Question: as the title suggests, I'm trying to display the "Sign up to be notified when this product is back in stock" link next to the "Out of Stock" Label.
So it should look like:

I'm going through all of the templates, and in 'template/catalog/product/view.phtml' there is this code snippet:'<?php echo $this->getChildHtml('alert_urls') ?>', which is from:'template/productalert/product/view.phtml' (which just contains the code to echo the actual link.) What I would like to do in this template is something like the following, where I have 'INSERT STOCK ALERT LINK HERE':
'''
<?php $_product = $this->getProduct() ?>
<?php if ($this->displayProductStockStatus()): ?>
<?php if ($_product->isAvailable()): ?>
<p class="availability in-stock">
<span><?php echo $this->__('In stock') ?></span>
</p>
<?php else: ?>
<p class="availability out-of-stock">
<span><?php echo $this->__('Out of stock') ?></span>
<!-- ******* INSERT STOCK ALERT LINK HERE ******* -->
</p>
<?php endif; ?>
<?php endif; ?>
<?php echo $this->getChildHtml('product_type_data_extra') ?>
<?php echo $this->getPriceHtml($_product) ?>
'''
I have disabled Price alerts as this is not needed. So the only alert will be the Sign up for stock notification.
I've tried many things, but I think perhaps that it is the scope of the '$this' variable that prevents me from accessing it. Your advice or suggestions are most welcomed!
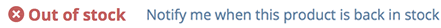
Answer: Ok, so I just came across this page: <URL> '/app/code/core/Mage/ProductAlert/Helper/Data.php' with the following code:
'''
public function getSaveUrl($type, $product = null)
{
if (!empty($product))
{
$product_id = $product->getId();
}
else
{
$product_id = $this->getProduct()->getId();
}
return $this->_getUrl('productalert/add/' . $type, array(
'product_id' => $product_id,
Mage_Core_Controller_Front_Action::PARAM_NAME_URL_ENCODED => $this->getEncodedUrl()
));
}
'''
and then to output the link: '<a href="<?php echo Mage::helper('productalert')->getSaveUrl('stock', $_product); ?>">&nbsp;Notify Me When Available</a>' in your phtml.
Now this works well, but I'm a bit hesitant settling on a solution that involves modifying Core files. Is there any way I can make use of the above snippet of code without overriding any core files?